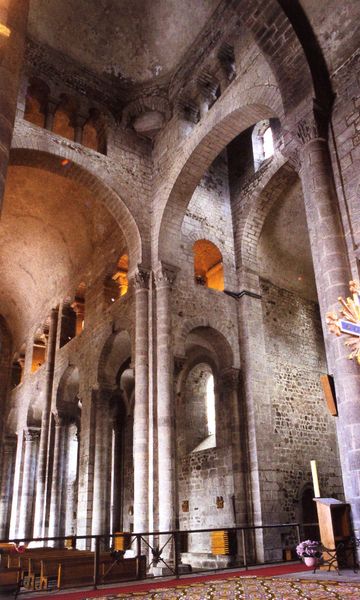
Titel: Notre-Dame D’Orcival (Puy-de-Dôme)
Standort: (F Auvergne) (EU - F - Auvergne)
Schlagwörter: fenster, licht, säule, säulen, architektur, stein, steine, innenraum, kalt, kirche, decke, gotik, schiff, bogen, empore, pilaster, rundbogen, kuppel, gestühl, kerze, geländer, galerie, foto, fotografie, bögen, gewölbe, kreuz, altar, arkaden, bänke, pult, kapitell, mittelschiff, dienste, kanzel, obergaden, dekce, mauern, mittelalter, kirchenraum, rundbögen, romanik, chor, lesepult, teppisch, streben, kapitel, triumphbogen, tonnengewölbe, romanisch, barok, vierung, kupel, steinbau, ottonisch, wandvorlage, hufeisenbogen, fenester, sargwand, transept, transsept